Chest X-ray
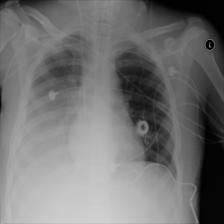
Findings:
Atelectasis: negative
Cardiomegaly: negative
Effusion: negative
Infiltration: negative
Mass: negative
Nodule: negative
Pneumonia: negative
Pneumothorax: negative
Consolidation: positive
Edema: negative
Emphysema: negative
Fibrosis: negative
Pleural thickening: negative
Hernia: negative